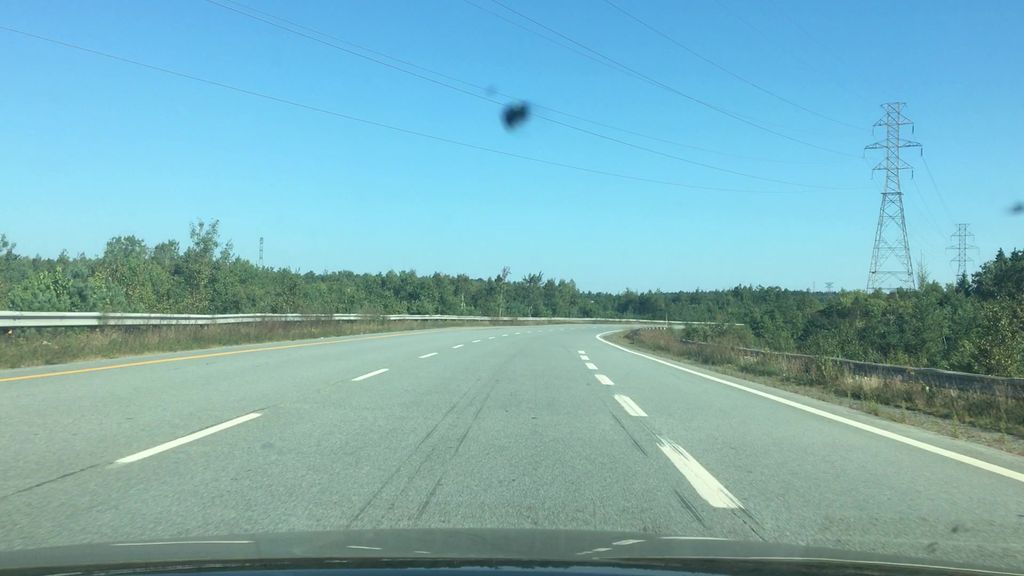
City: halifax